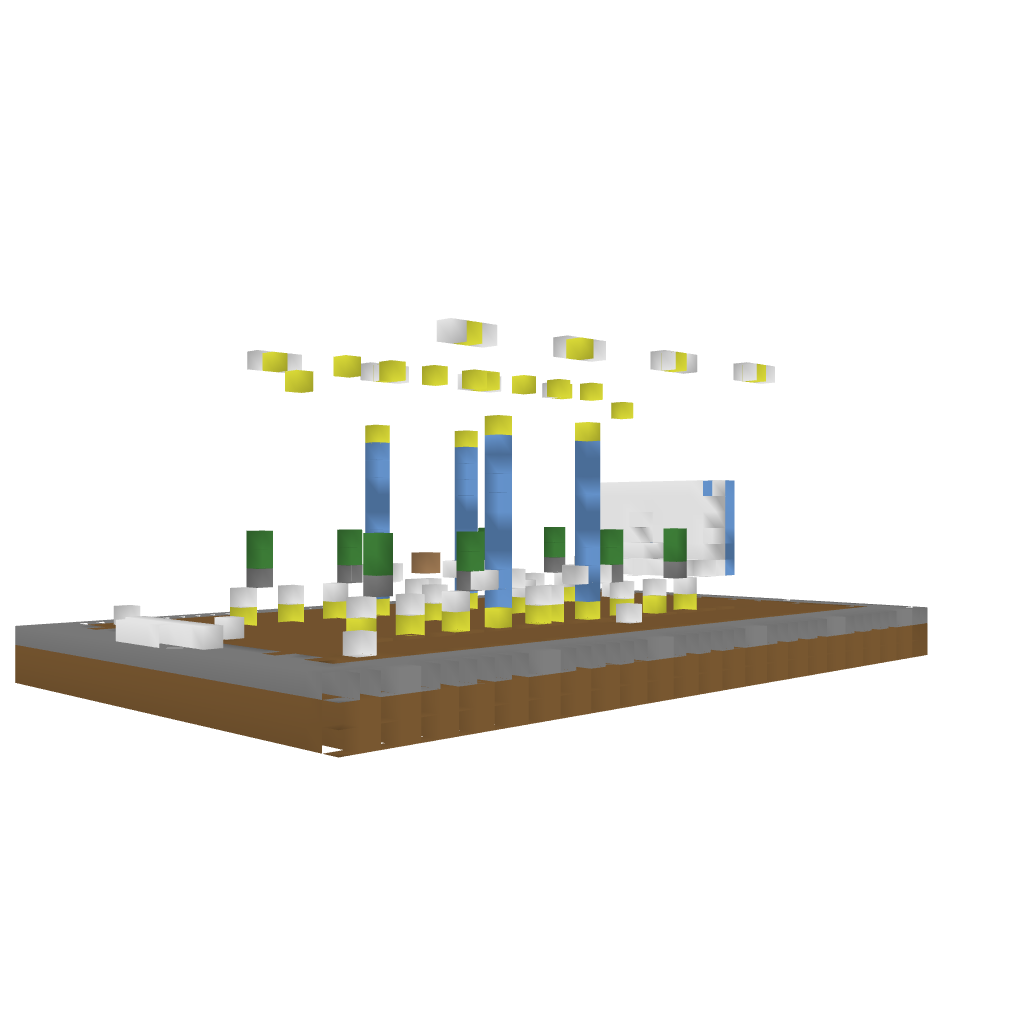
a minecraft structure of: NerdHerd Temple bad low quality